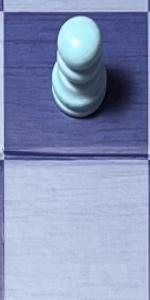
Label: Empty